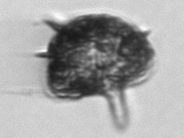
Label: Amylax